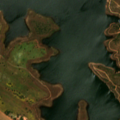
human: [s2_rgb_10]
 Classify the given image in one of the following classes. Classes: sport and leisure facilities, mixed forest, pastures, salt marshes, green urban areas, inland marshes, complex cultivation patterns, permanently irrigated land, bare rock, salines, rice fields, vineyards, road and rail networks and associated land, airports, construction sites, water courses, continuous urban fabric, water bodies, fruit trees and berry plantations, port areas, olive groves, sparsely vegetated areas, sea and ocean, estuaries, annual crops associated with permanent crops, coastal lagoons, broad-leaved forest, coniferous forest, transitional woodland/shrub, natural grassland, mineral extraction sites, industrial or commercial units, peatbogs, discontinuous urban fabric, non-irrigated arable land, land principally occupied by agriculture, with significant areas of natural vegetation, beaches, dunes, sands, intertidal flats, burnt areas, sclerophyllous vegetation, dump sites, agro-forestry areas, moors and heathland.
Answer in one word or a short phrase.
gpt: continuous urban fabric